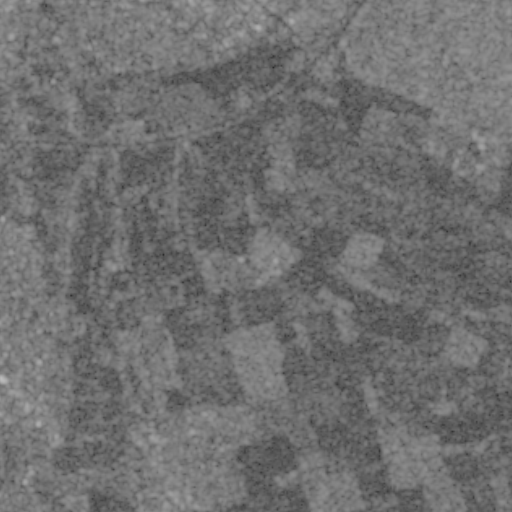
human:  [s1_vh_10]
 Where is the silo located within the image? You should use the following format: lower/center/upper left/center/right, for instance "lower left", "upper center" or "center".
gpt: The silo is located in the lower right of the image.
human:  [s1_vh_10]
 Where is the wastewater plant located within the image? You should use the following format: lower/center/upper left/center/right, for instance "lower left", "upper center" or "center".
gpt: The wastewater plant is located in the center left of the image.
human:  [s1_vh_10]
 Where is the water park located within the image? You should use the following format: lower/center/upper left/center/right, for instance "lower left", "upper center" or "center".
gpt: The water park is located in the upper left of the image.
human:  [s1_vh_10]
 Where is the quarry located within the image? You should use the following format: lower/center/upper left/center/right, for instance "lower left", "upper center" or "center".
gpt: There is no quarry in the image.

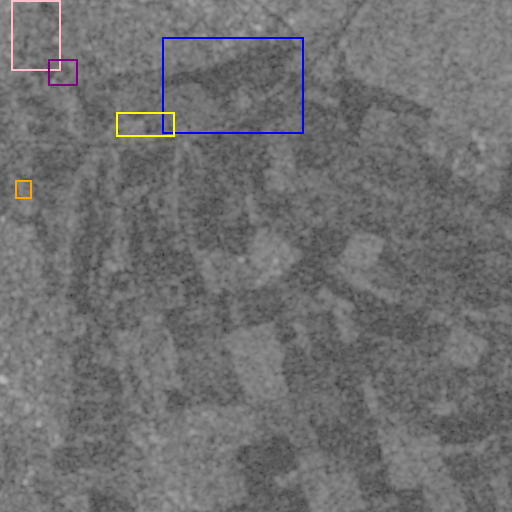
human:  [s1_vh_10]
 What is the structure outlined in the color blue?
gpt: The structure outlined in blue is a crop field.
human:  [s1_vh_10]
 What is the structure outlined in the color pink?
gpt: The structure outlined in pink is a park.
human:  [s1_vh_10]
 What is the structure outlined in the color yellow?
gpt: The structure outlined in yellow is a parking lot.
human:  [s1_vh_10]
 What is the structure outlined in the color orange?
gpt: The structure outlined in orange is a wastewater plant.
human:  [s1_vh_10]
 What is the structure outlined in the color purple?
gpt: The structure outlined in purple is a water park.
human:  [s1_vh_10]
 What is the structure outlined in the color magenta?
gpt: There is no magenta outline.